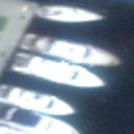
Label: civil